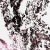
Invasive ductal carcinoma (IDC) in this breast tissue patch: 0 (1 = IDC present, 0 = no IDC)